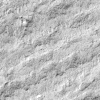
Atmospheric dust classification: not_dusty